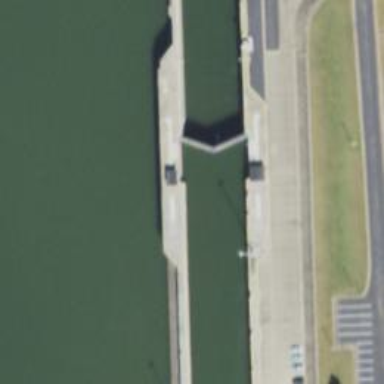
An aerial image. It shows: Lock gate on waterway.